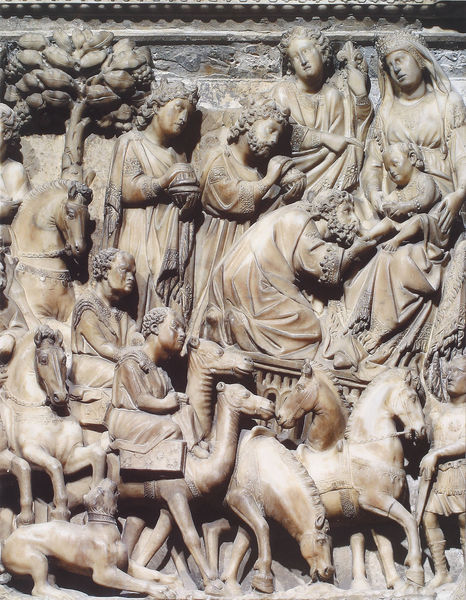
Titel: Kanzel des Doms in Siena
Künstler: Niccolò Pisano
Standort: Siena, Dom (EU - I - Toskana)
Schlagwörter: baum, blätter, menschen, braun, frau, holz, männer, hund, falten, stein, stamm, gold, kind, krone, pferd, pferde, reiter, relief, metall, bronze, kreuz, geschenk, altar, hochaltar, christus, jesus, verbeugung, könige, königin, maria, madonna, anbetung, josef, joseph, krippe, säugling, kamel, jesuskind, relif, retabel, geschenke, kamele, verneigung, heilige drei könige, hauptaltar, melchior, maira, bidhauerei, bart+